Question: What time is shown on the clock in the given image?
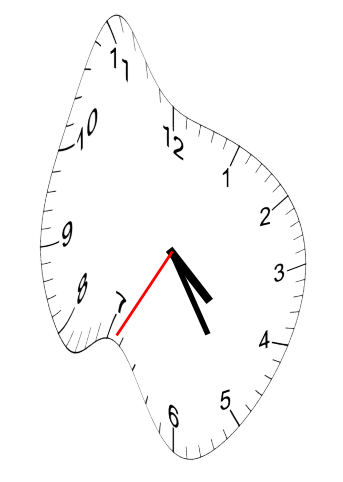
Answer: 04:24:35